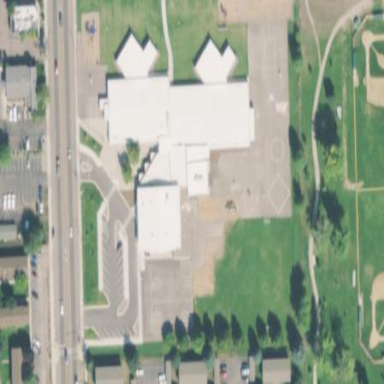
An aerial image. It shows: School building.